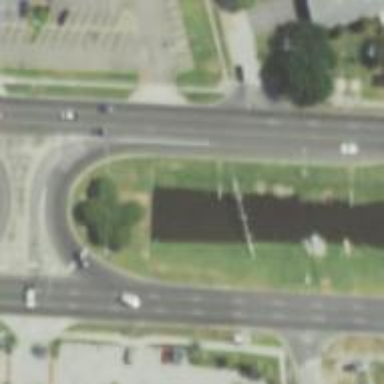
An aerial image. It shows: Culvert underpass for canal.